Question: This may be a silly question but I invested more than half an hour to understand why it is not working. I have a 2D javascript array. Some of the elements in array are HTMl having anchor tag with href attributes.
I am trying to used 'JSON.parse("stringified2D array here")' but it give me error as shown in this screenshot.
'''
var cd = JSON.parse('[["header","This is some header"],["footer","<p>This addon is brough to you by <a href="https://www.accemy.com">Accemy</a> and <a href="swgapps.com">SW gApps</a></p>This is universal and appended to all add-on content"],["nslookup","NS Lookup allows to fetch DNS records from public DNS servers"]]');
'''
It gives me error
'''
Uncaught SyntaxError: Unexpected token h in JSON at position 88
at JSON.parse (<anonymous>)
at <anonymous>:1:15
'''

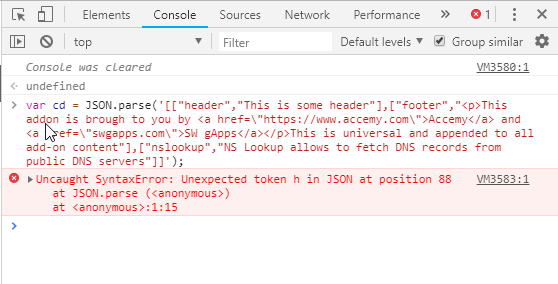
Answer: You should escape the quotes twice '\"'
'''
var s = '[' +
'["header","This is some header"],' +
'["footer","<p>This addon is brough to you by ' +
'<a href=\"https://www.accemy.com\">Accemy</a> and ' + //here
'<a href=\"swgapps.com\">SW gApps</a></p>' + //and here
'This is universal and appended to all add-on content"],' +
'["nslookup","NS Lookup allows to fetch DNS records from public DNS servers"]]';
var cd = JSON.parse(s);
console.log(cd.length); //3
'''